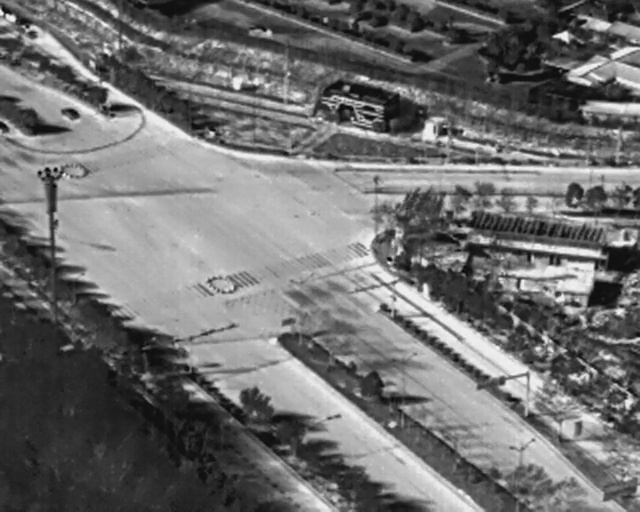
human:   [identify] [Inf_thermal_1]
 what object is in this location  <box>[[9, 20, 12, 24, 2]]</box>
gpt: <ref>1 small car at the top left</ref>